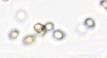
Label: Phaeocystis